Question: While on the Dashboard, I'm trying to hyperlink data points to their Edit page using the following code
'''
DataPoint.limit(15).order("created_at desc").map do |post|
li link_to(post.data_type.study.name.to_s, admin_studies_path(post))
if post.numerical_value.present?
div "Number: " + link_to(post.numerical_value.to_s, admin_data_point_path(post))
end
'''
However what happens is the raw html is rendered on the page, even though I tried adding after the link_to(). Below's a screenshot. Any help would be much appreciated thanks.

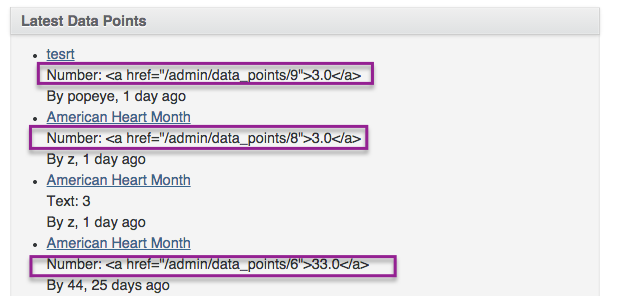
Answer: '''
div ("Number: " + link_to(post.numerical_value.to_s, admin_data_point_path(post))).html_safe
'''